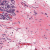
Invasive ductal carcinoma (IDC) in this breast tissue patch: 0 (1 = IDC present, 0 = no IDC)